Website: ulta-beauty
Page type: account-selection
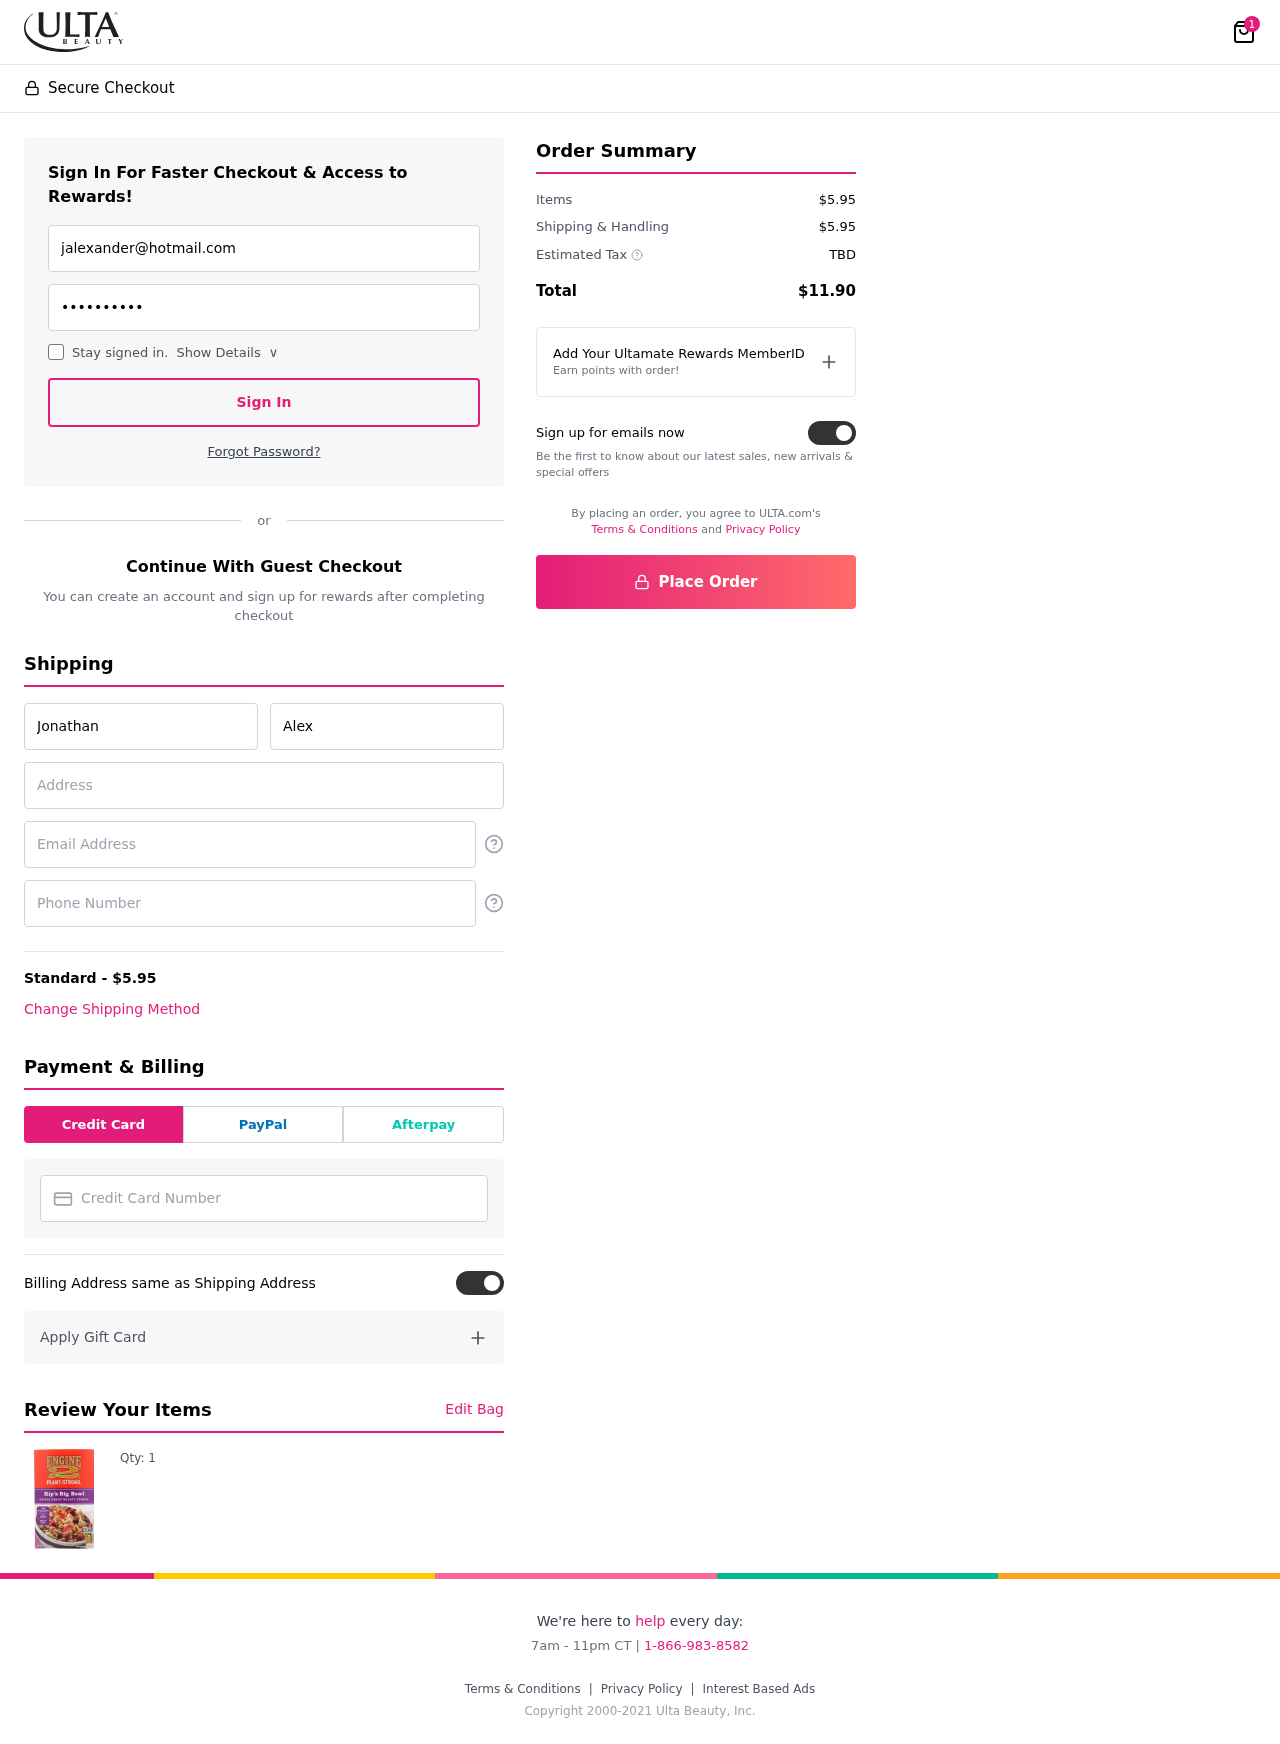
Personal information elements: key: PII_CARD_NUMBER
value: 4419 2822 9190 0992
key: PII_EMAIL
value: jalexander@hotmail.com
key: PII_EMAIL2
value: jalexander@hotmail.com
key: PII_FIRSTNAME
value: Jonathan
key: PII_LASTNAME
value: Alexander
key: PII_PHONE
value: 4207216762
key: PII_STREET
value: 887 Conley Underpass
Product elements: key: PRODUCT1_QUANTITY
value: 1
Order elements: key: ORDER_NUM_ITEMS
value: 1
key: ORDER_SHIPPING_COST
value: $5.95
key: ORDER_SUBTOTAL
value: $5.95
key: ORDER_TAX
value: TBD
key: ORDER_TOTAL
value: $11.90